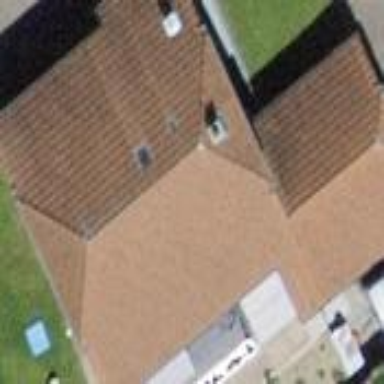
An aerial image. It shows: House with half-hipped roof made of roof tiles.